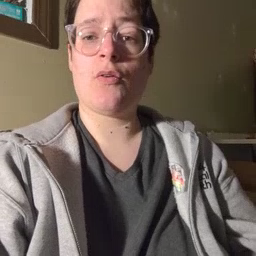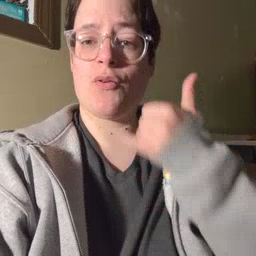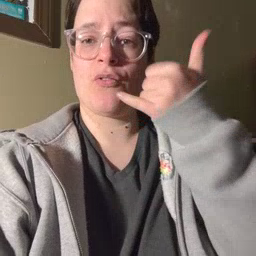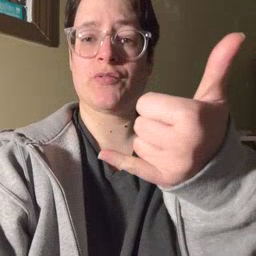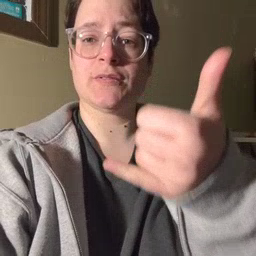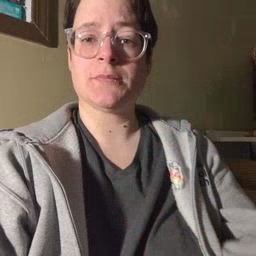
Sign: callonphone